Platform: macOS
Application: Chrome
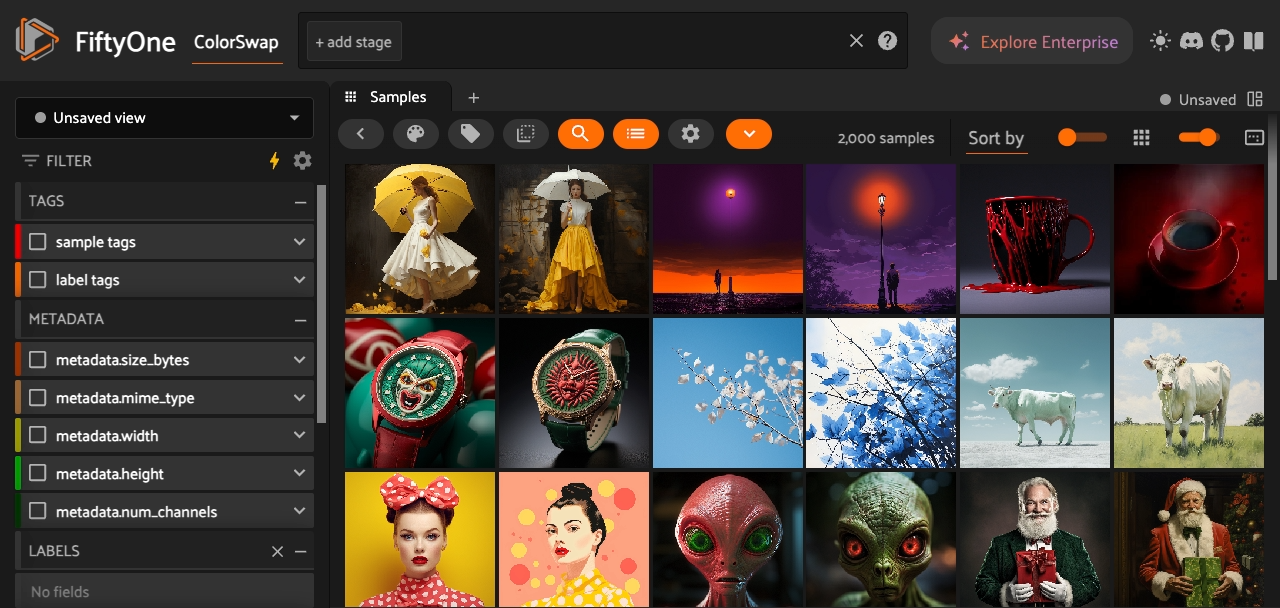
task_description: Reset the zoom of samples in the samples panel
action_type: click
element_info: Icon
steps_since_start: 1